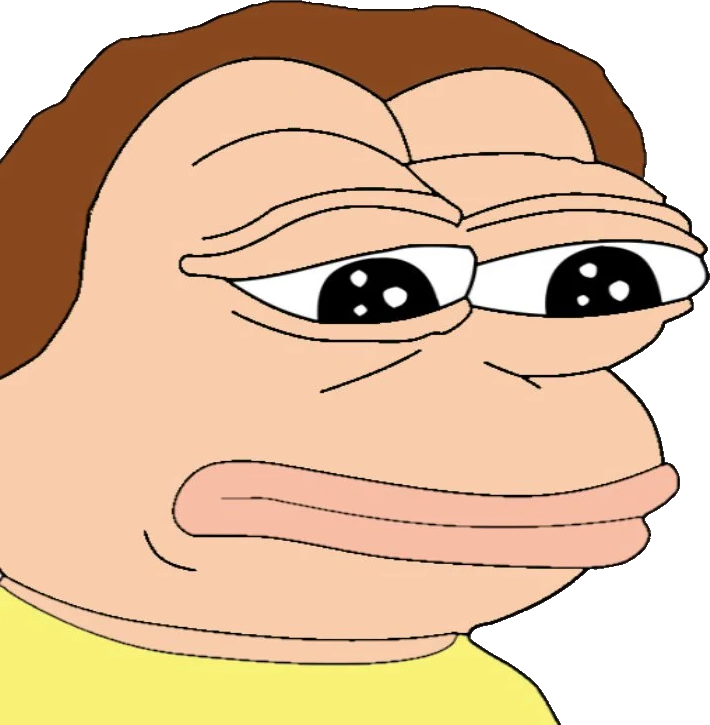
Label: 5_Pepe